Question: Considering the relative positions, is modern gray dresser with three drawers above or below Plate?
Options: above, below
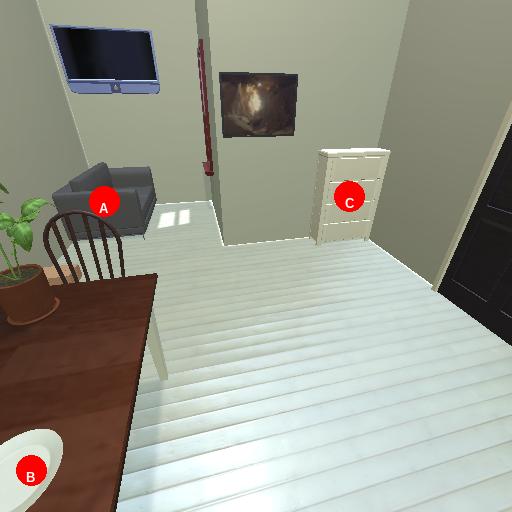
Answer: above